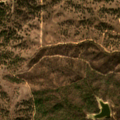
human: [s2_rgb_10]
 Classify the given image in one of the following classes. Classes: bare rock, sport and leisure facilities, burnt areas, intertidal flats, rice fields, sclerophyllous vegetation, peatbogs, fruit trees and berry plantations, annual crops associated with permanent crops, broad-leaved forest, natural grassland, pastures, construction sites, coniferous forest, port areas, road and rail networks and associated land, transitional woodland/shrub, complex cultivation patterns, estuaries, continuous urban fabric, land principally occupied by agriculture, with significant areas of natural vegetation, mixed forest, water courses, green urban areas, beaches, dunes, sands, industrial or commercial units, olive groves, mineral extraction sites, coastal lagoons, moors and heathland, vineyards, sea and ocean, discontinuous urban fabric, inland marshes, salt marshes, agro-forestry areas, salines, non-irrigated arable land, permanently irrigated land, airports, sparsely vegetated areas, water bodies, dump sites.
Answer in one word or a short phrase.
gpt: agro-forestry areas, broad-leaved forest, transitional woodland/shrub